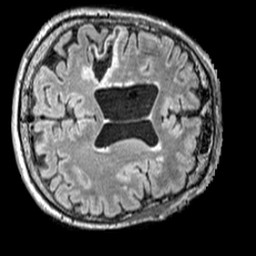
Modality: FLAIR
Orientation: axial
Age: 75
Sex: male
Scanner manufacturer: siemens
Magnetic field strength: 3 T
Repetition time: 5 s
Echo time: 0.387 s